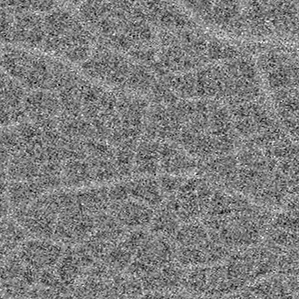
Label: frost